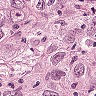
Metastatic tissue present: yes